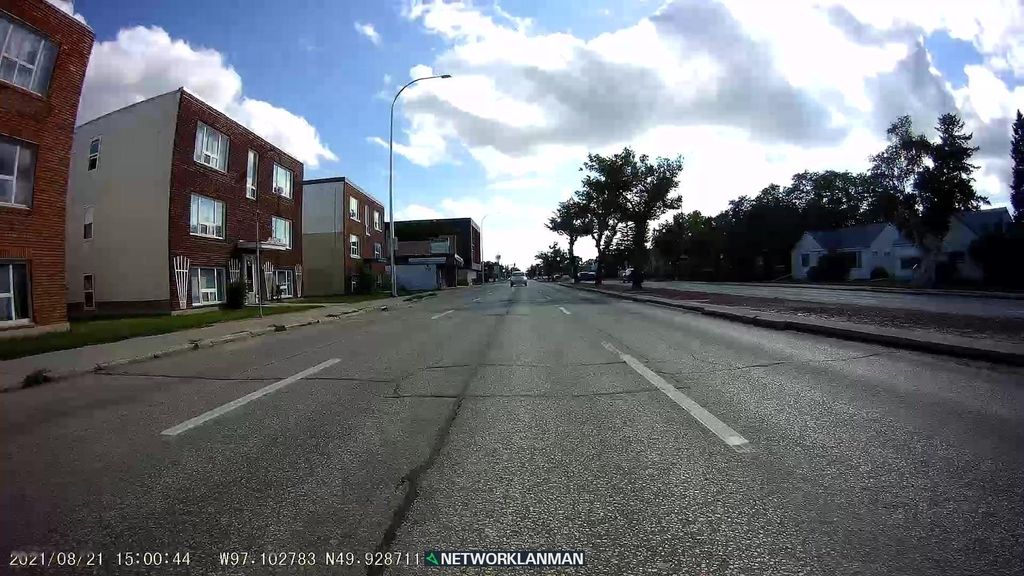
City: winnipeg